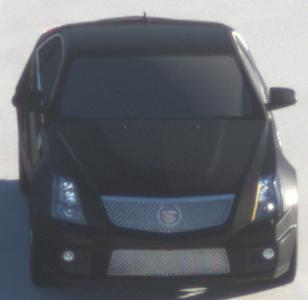
Make: Cadillac
Model: CTS-V
Detailed model: CTS-V (II) Limousine
Model produced from: 2008/11
Model produced until: 2010/12
Doors: 4
Color: black
Road condition: dry road
Daytime: morning or afternoon
Contrast: high contrast